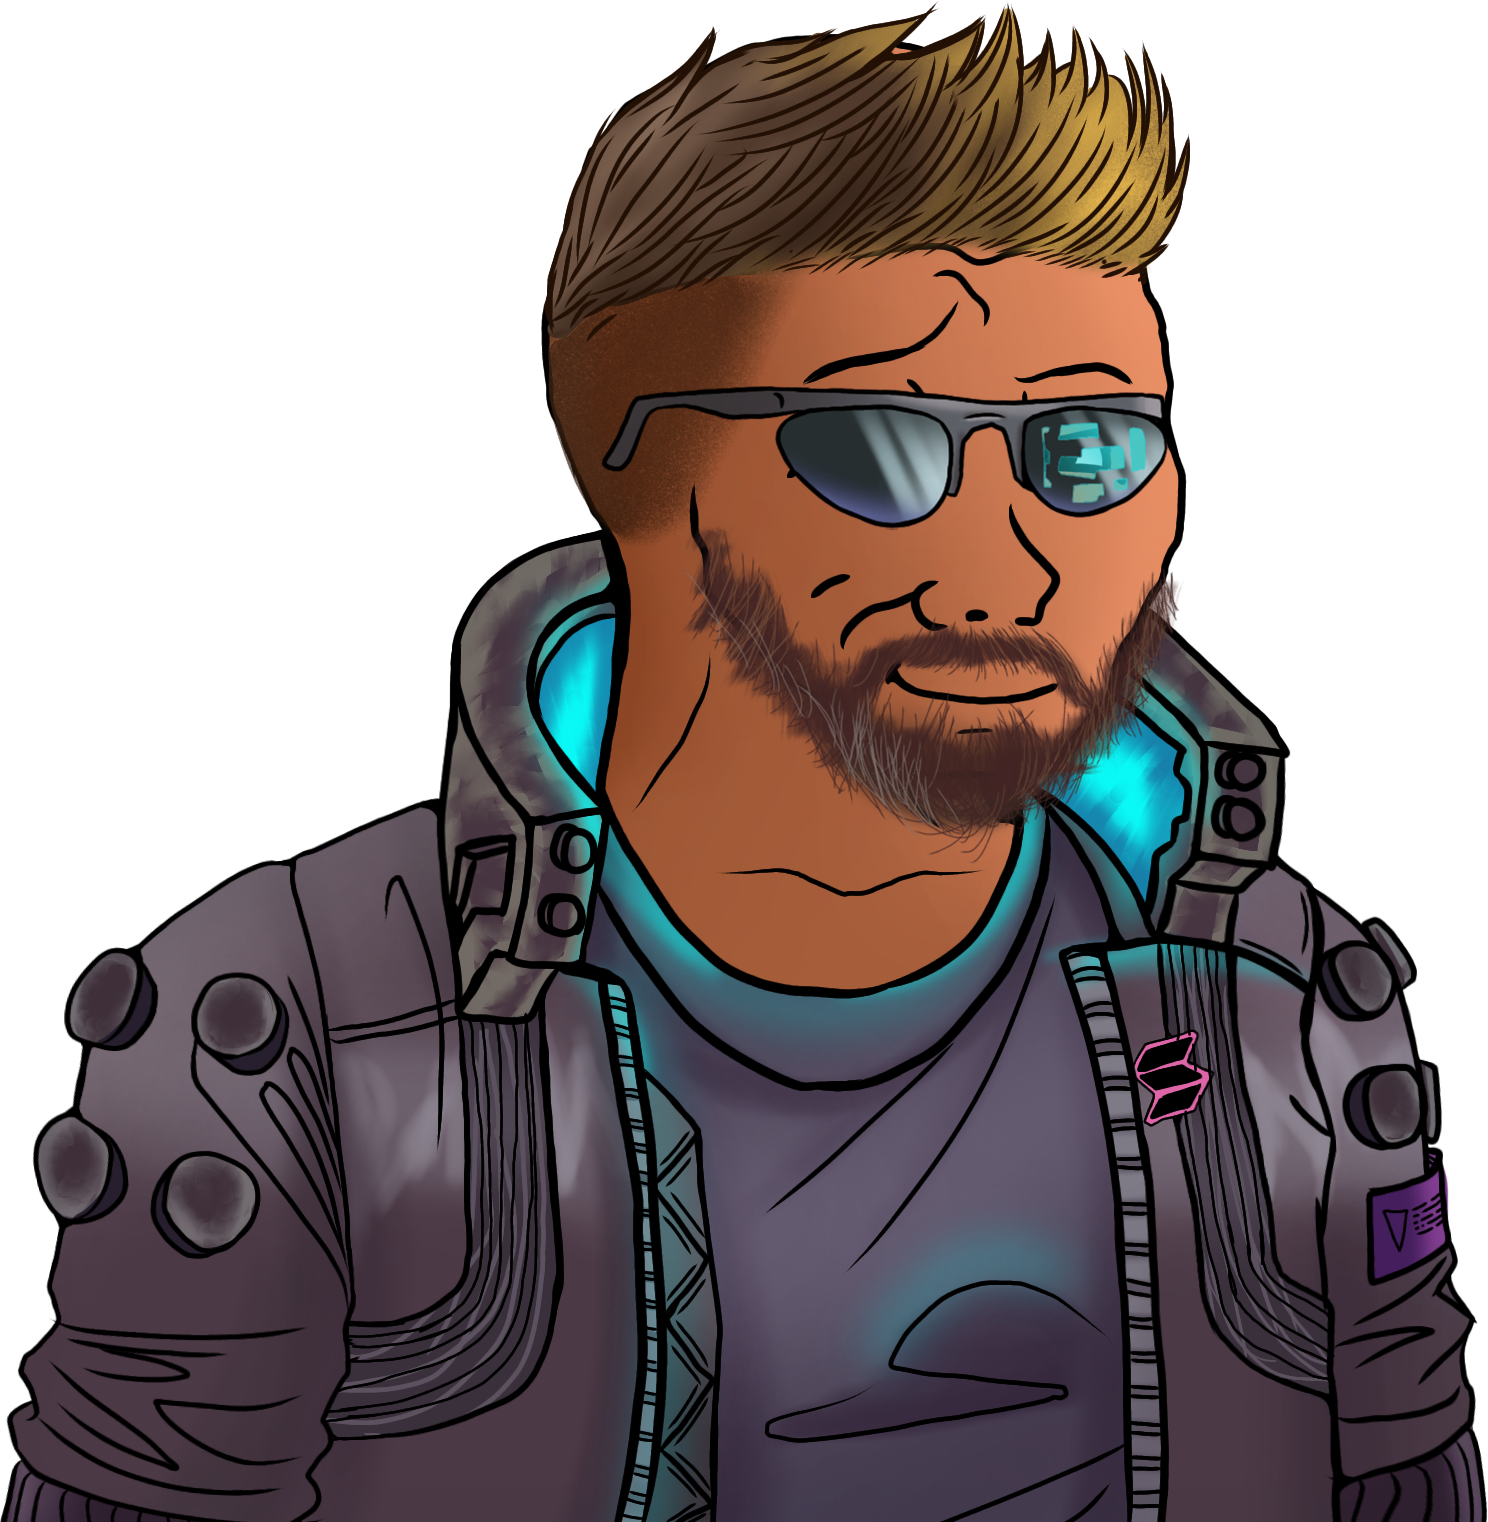
Label: 5_Smugjak